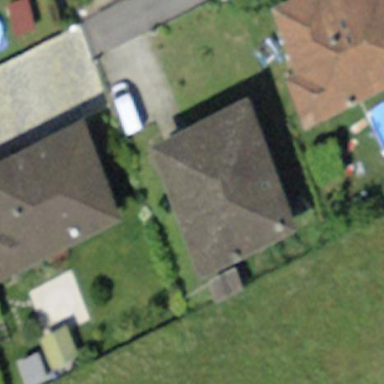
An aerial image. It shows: Simple and straightforward house.